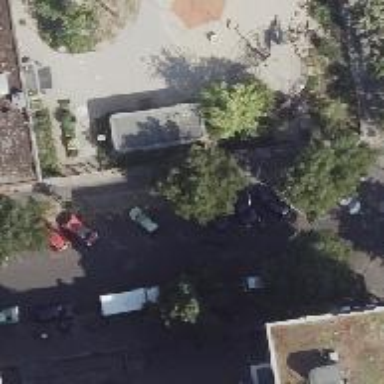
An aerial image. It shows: Bicycle parking located on the sidewalk.